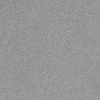
Atmospheric dust classification: dusty